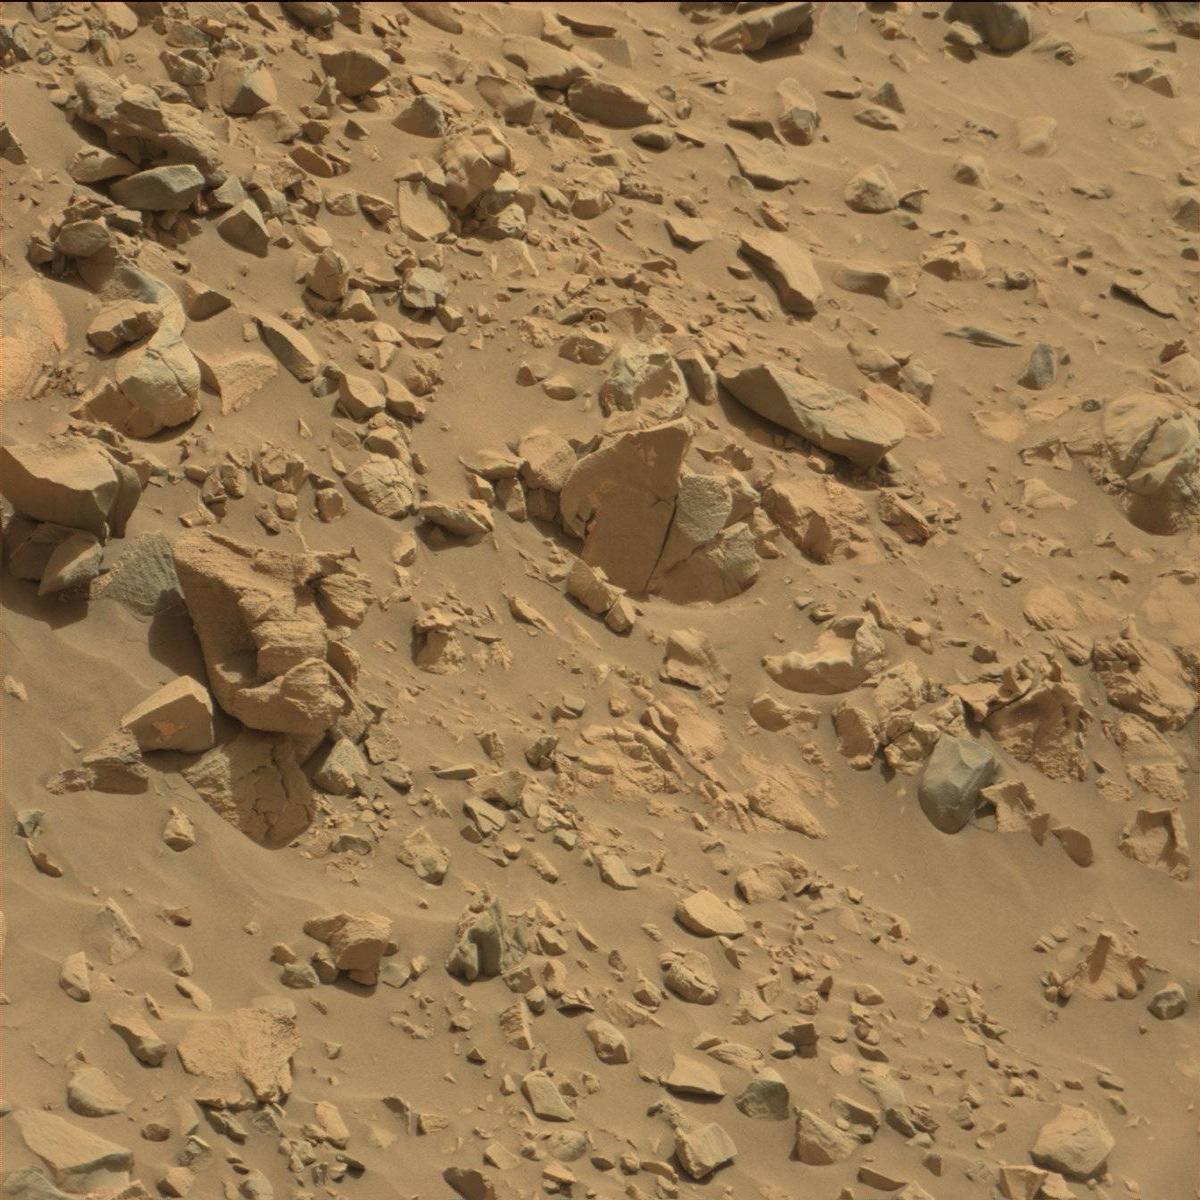
Terrain classes present: Bedrock, Sand / Soil